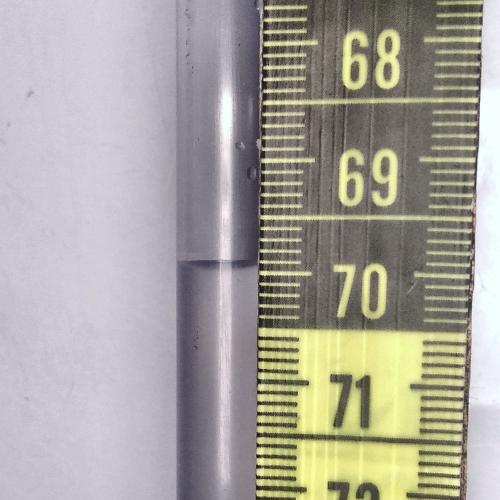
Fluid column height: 69.9 cm